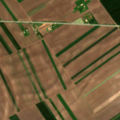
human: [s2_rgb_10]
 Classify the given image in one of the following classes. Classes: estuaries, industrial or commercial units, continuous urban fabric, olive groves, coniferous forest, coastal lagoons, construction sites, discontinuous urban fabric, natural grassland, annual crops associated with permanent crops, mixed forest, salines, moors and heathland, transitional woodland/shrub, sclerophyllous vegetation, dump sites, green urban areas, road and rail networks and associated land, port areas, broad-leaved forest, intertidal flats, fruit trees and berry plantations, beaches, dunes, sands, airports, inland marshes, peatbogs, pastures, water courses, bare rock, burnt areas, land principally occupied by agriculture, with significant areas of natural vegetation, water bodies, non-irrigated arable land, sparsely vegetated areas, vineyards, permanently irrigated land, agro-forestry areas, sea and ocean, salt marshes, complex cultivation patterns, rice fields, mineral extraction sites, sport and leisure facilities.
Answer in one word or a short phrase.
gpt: non-irrigated arable land